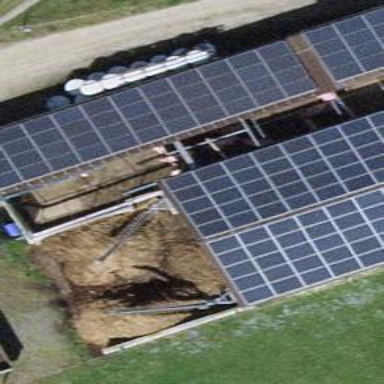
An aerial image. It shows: Solar power generator.